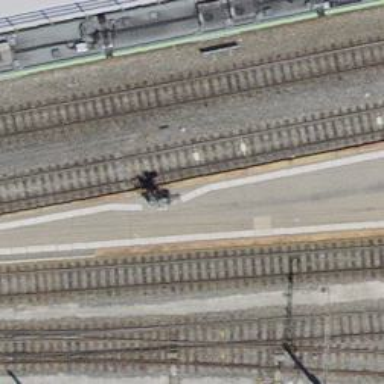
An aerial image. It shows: Railway signal.